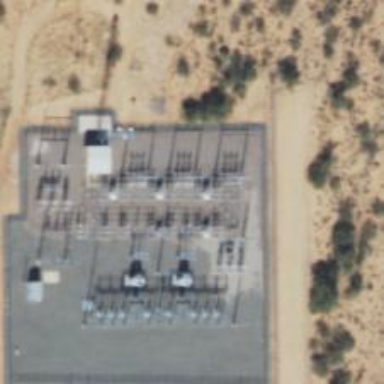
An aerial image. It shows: Switch for power supply.